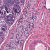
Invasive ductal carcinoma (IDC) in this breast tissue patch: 0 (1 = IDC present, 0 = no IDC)